Interaction volume radius: 5 \u00c5
Interaction volume height: 10 \u00c5
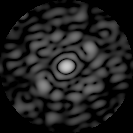
Disorder parameter: 0.7238